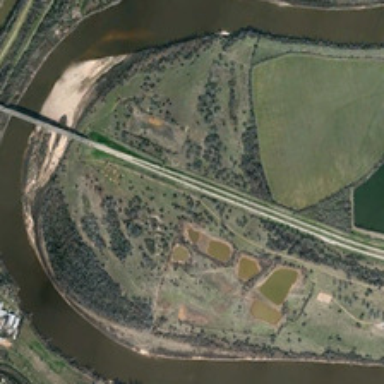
Many green plants are in two sides of a curved river .